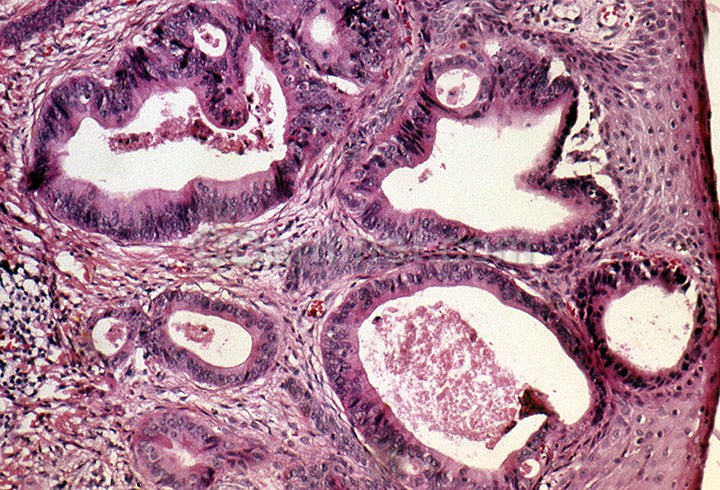
Disease: Actinic Keratosis Basal Cell Carcinoma and other Malignant Lesions